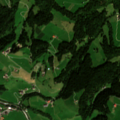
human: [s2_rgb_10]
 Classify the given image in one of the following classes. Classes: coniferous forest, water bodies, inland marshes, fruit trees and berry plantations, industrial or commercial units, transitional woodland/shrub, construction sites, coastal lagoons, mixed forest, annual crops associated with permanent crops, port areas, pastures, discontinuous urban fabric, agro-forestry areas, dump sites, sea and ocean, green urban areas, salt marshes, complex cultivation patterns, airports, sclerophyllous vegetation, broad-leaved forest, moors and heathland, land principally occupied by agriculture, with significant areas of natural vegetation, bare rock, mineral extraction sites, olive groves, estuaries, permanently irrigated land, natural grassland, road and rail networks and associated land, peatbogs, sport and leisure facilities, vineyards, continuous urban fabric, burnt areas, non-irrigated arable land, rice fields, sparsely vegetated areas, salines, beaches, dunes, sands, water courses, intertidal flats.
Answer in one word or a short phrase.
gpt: discontinuous urban fabric, pastures, complex cultivation patterns, land principally occupied by agriculture, with significant areas of natural vegetation, coniferous forest, mixed forest